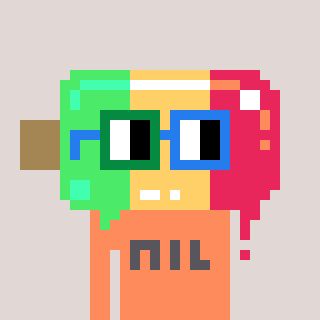
a pixel art character with square green and blue glasses, a icepop-shaped head and a peachy-colored body on a warm background